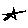
Label: star